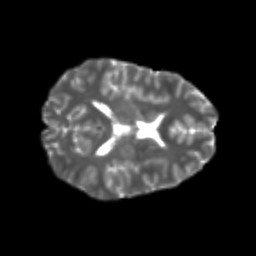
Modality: T2w
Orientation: axial
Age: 22
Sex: female
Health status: healthy
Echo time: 0.074 s